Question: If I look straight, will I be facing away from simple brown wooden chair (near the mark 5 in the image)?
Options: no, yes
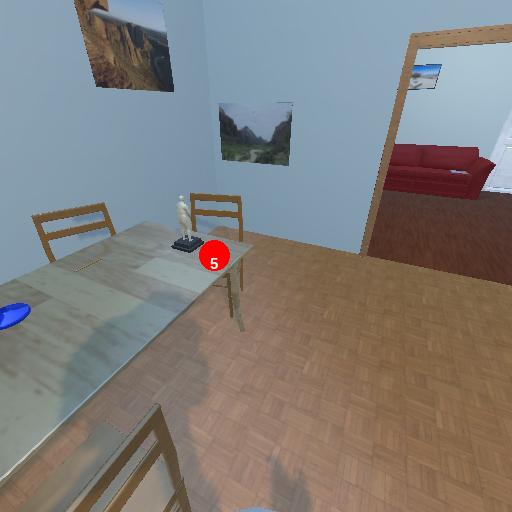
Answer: no